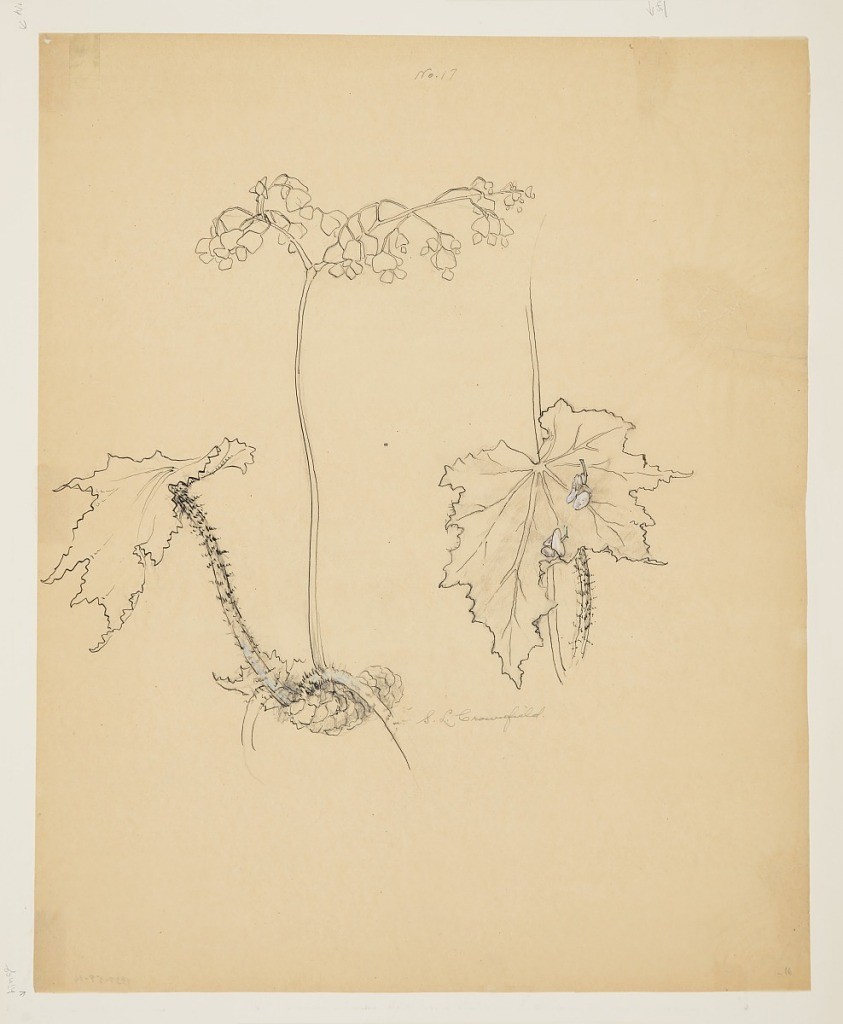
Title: Study of Begonia
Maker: Sophia L. Crownfield, American, 1862–1929
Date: early 20th century
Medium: Pen and ink, brush and gouache, graphite on tracing paper
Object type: Drawing
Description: Vertical sheet depicting a begonia plant, including details of a leaf, with graphite used for shading and light touches of green gouache on the stalks, as well as pale pink on the blossoms.